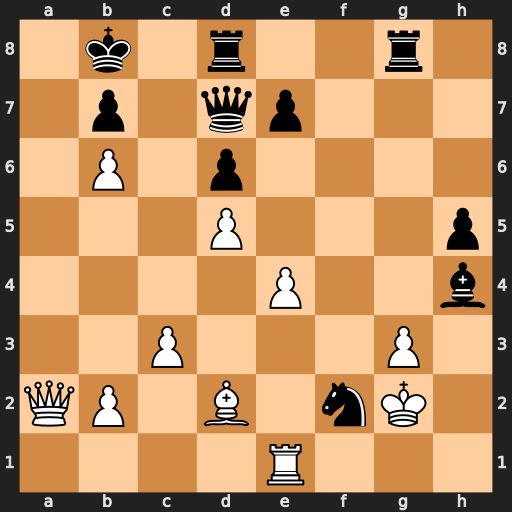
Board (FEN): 1k1r2r1/1p1qp3/1P1p4/3P3p/4P2b/2P3P1/QP1B1nK1/4R3
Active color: w
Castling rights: -
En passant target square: -
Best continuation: Qa7+ Kc8 Qa8#